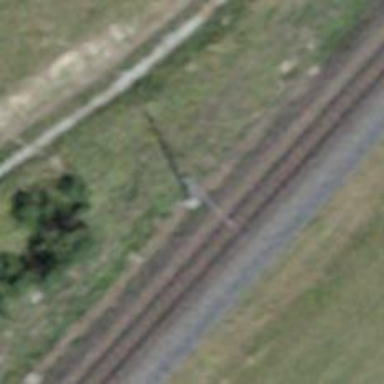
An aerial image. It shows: Power pole.